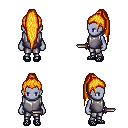
a pixel art fantasy rpg character, female body template, dark elf, purple skin, steel chest armor, metal pants, light blonde extra-long topknot hairstyle, ghillies, dagger, four views (front, back, left, right), 2x2 character sprite sheet, small pixel art, hard edges, no anti-aliasing